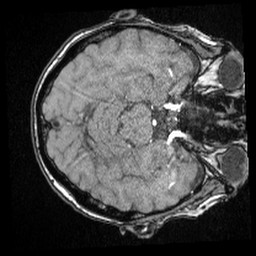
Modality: angio
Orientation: axial
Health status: ill
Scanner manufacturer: siemens
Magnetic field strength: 1.5 T
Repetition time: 0.036 s
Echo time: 0.00712 s